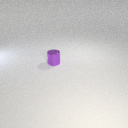
small purple metal cylinder